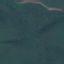
Land use / land cover class: Pasture